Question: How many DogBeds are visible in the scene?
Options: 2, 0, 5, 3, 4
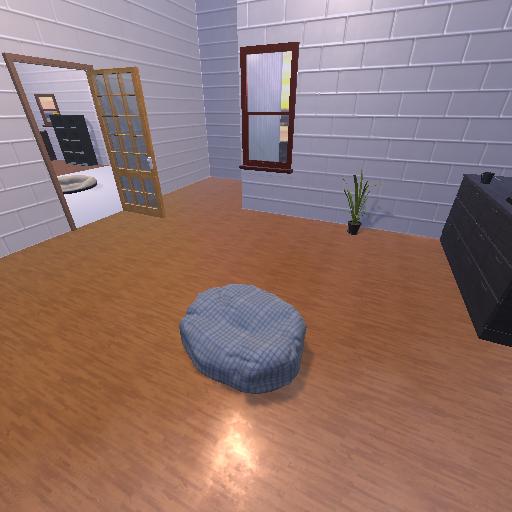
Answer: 2